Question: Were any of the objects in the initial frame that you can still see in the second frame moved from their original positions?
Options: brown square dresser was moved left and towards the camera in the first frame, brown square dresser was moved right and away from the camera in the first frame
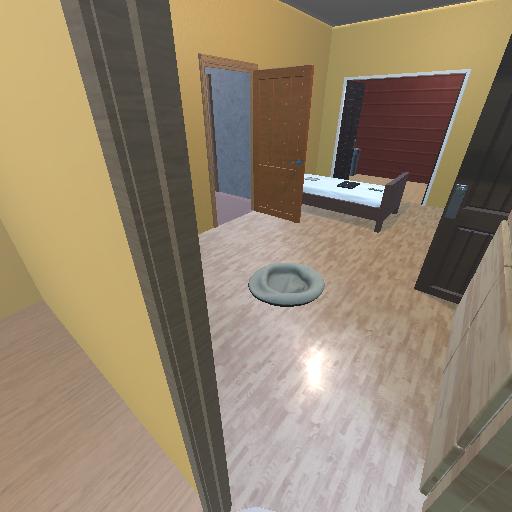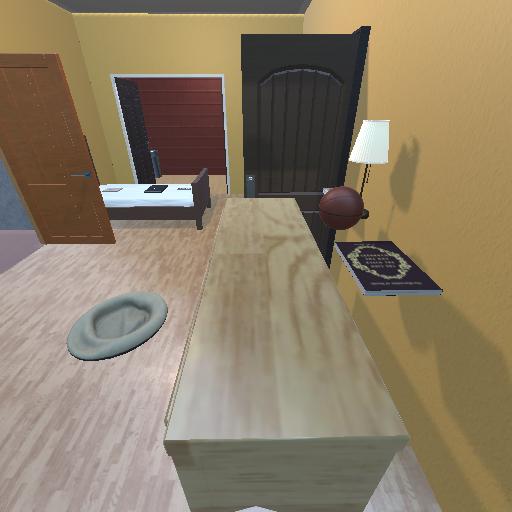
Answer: brown square dresser was moved left and towards the camera in the first frame